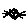
Label: cat